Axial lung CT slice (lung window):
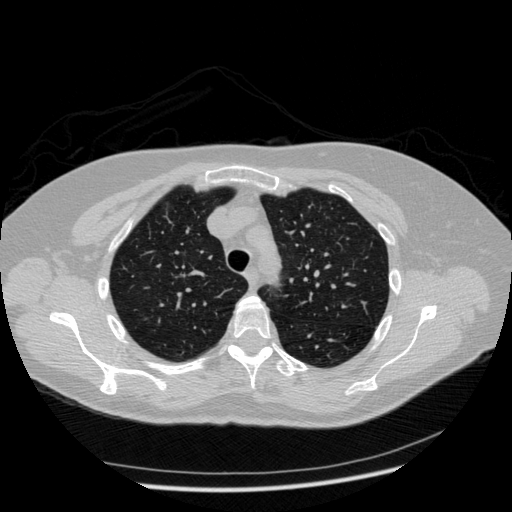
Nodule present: yes
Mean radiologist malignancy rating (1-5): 2.75